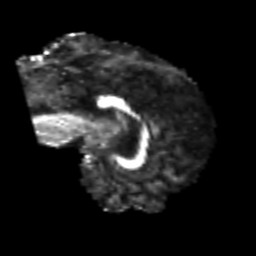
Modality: FA
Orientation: sagittal
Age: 40
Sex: female
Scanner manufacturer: siemens
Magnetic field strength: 3 T
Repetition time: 4.987 s
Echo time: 0.0792 s